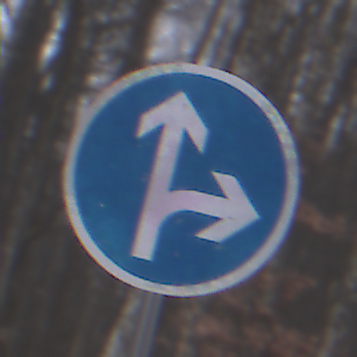
Verkehrszeichen: VorgeschriebeneFahrtrichtungGeradeausOderRechts
Umgebung: Outdoor, Nature
Tageszeit: Midday
Wetter: Overcast
Licht: Natural
Jahreszeit: Autumn
Kontrast: LowContrast